Question: I set up <URL> to synchronize my sysroot.
I use a library called WiringPi in my project, and I have confirmed that it is in the synchronized sysroot:

Then I attempt to compile it:
'''
arm-linux-gnueabihf-gcc -Wall -O -c main.c
'''
But I get the following error:
'''
fatal error: wiringPi.h: No such file or directory
'''
What do I have to do to make the compiler find the header file? I thought the whole point of synchronizing the sysroot was to make this kind of thing work?
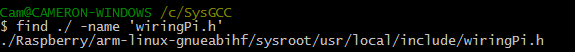
Answer: You'll have to let gcc know where to look for the include files via the <URL>.
Finding out the correct include path can be a little tedious (see above: should it be 'local\' or 'local\include\'?). Maybe you can find the environment setting for all default include paths on your Pi and just copy it over to your Windows machine.
Edit: Think I got it: <URL>